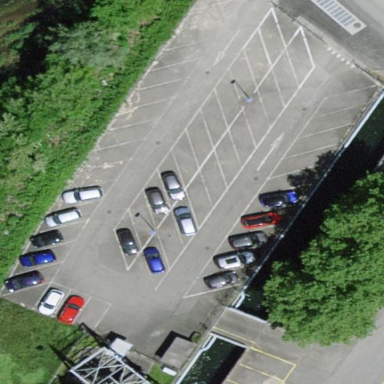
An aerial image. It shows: Parking area with surface.